Field crop: maize
Growth stage: 1
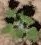
Species: chenopodium